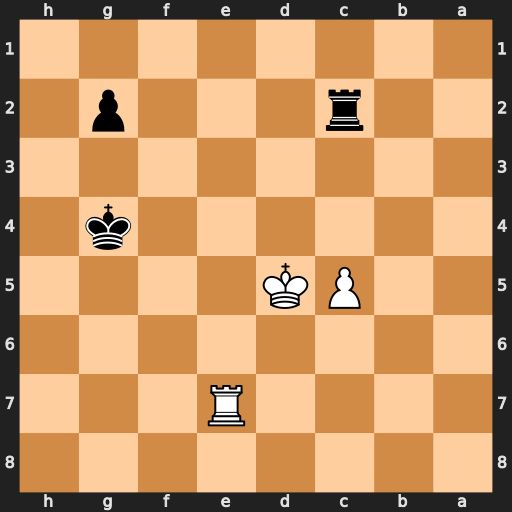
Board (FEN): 8/4R3/8/2PK4/6k1/8/2r3p1/8
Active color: b
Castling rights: -
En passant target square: -
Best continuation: Rxc5+ Kxc5 g1=Q+